Interaction volume radius: 5 \u00c5
Interaction volume height: 15 \u00c5
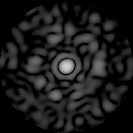
Disorder parameter: 0.7724